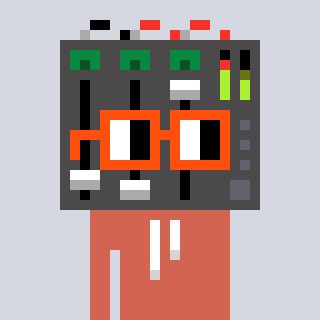
a pixel art character with square orange glasses, a mixer-shaped head and a peachy-colored body on a cool background